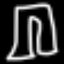
Label: pants